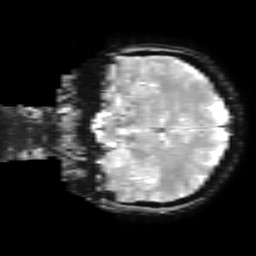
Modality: T2starw
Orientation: coronal
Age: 31
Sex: female
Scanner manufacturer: ge
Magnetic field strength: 3 T
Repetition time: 0.65 s
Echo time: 0.02 s